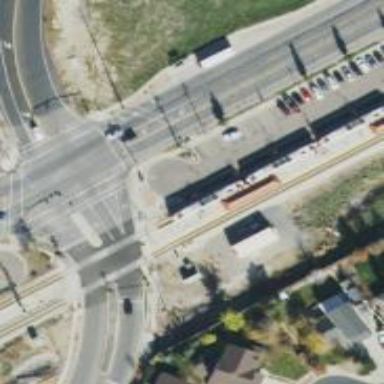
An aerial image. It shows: Railway crossing.